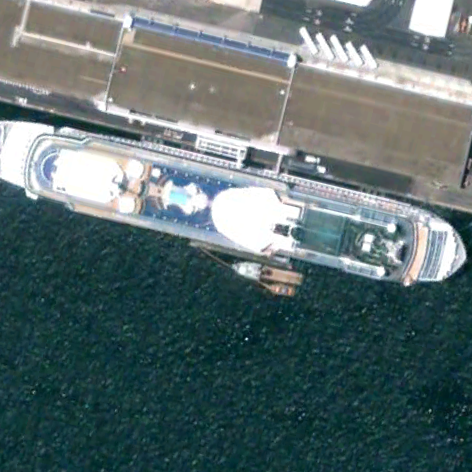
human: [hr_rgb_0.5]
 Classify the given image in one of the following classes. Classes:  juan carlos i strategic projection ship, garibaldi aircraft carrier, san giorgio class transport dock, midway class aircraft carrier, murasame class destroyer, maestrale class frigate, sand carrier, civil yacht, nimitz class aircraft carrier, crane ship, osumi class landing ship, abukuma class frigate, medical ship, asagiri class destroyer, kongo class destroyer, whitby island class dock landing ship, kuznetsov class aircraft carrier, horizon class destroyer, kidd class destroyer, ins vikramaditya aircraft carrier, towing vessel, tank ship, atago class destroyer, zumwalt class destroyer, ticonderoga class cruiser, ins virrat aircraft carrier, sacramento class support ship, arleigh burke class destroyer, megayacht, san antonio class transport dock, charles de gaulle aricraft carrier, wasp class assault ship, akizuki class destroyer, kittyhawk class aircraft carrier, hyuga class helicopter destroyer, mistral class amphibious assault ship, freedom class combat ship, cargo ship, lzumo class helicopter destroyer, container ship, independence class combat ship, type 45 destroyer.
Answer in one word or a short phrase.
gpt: Megayacht